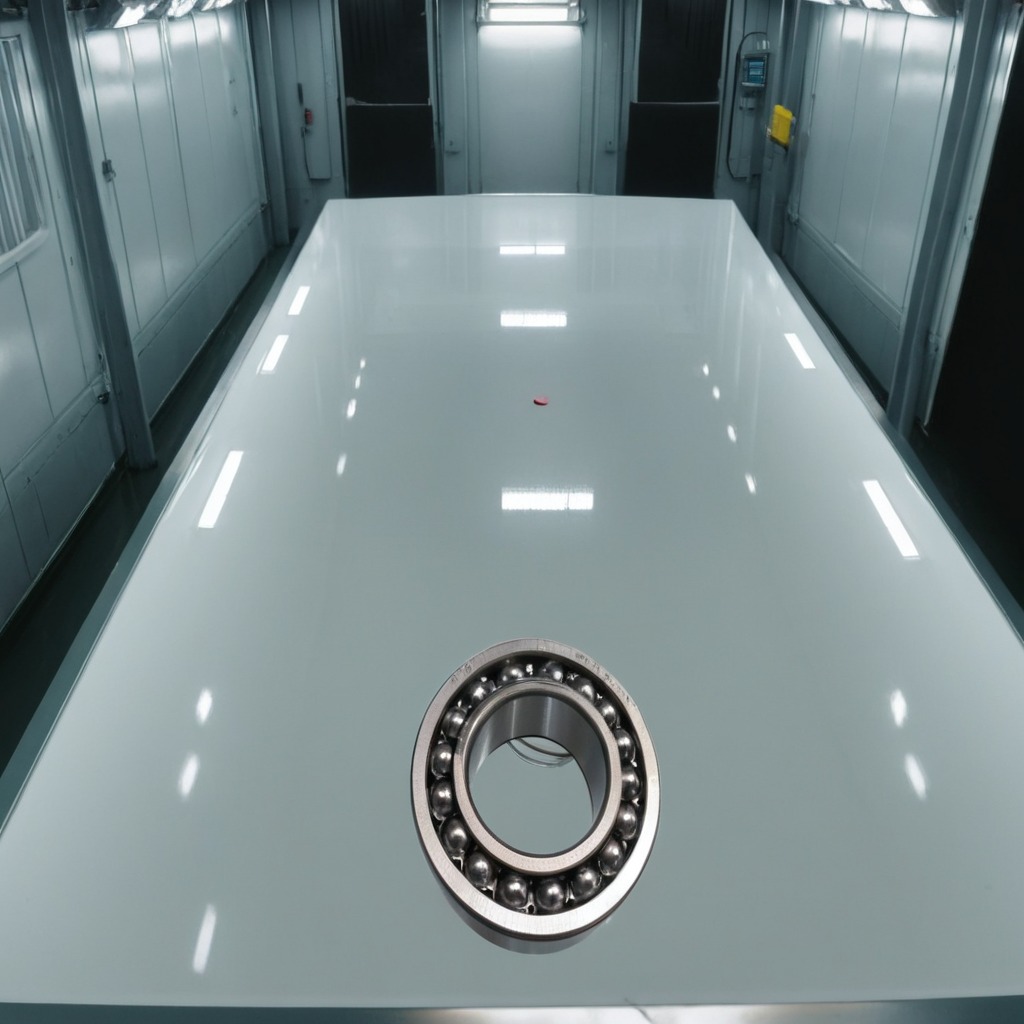
A ball bearing is lying on a table in the ship maintenance bay.